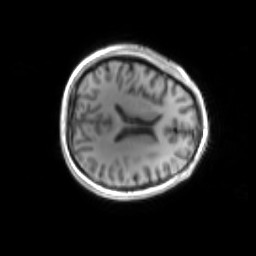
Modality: inplaneT1
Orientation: axial
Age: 23
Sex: male
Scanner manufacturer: siemens
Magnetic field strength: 3 T
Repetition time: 1.2 s
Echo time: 0.00251 s